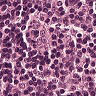
Metastatic tissue present: no